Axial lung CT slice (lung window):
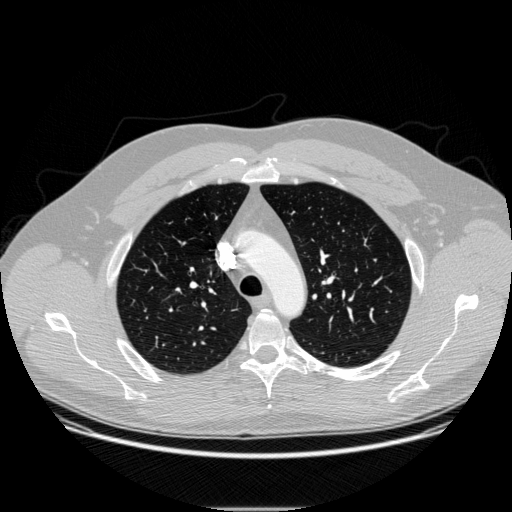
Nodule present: no